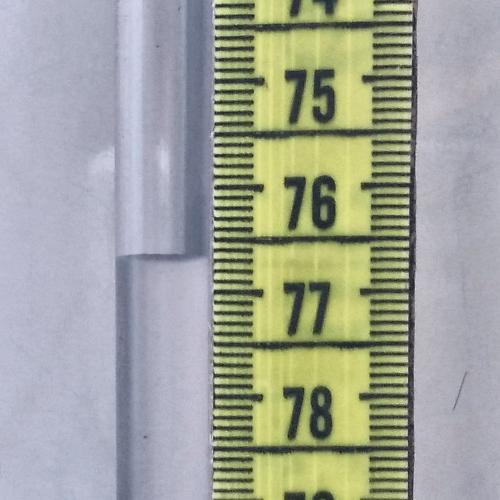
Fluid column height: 76.7 cm